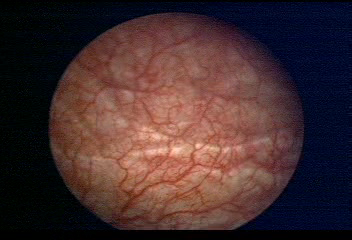
Modality: WLC
Class: Normal mucosa
Bladder cancer association: No